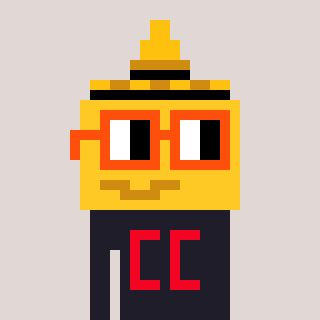
a pixel art character with square orange glasses, a mustard-shaped head and a grayscale-colored body on a warm background